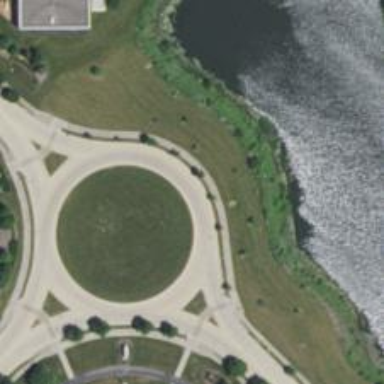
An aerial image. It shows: Roundabout on residential road.